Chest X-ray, PA view. Patient: 57 years old, sex F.
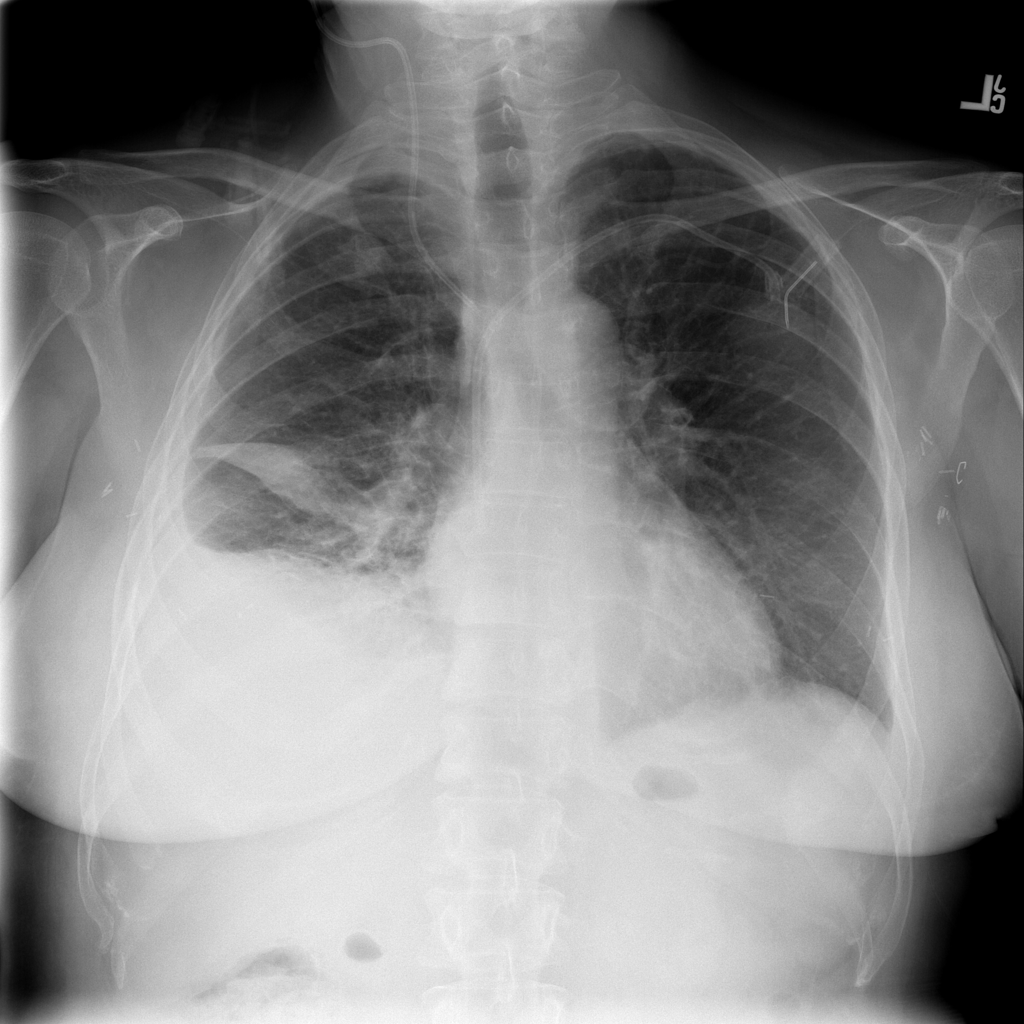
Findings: Effusion